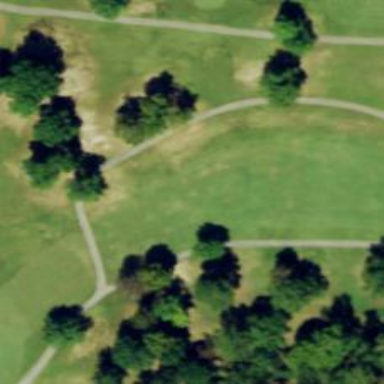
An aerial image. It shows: Grassy area designated as golf fairway.